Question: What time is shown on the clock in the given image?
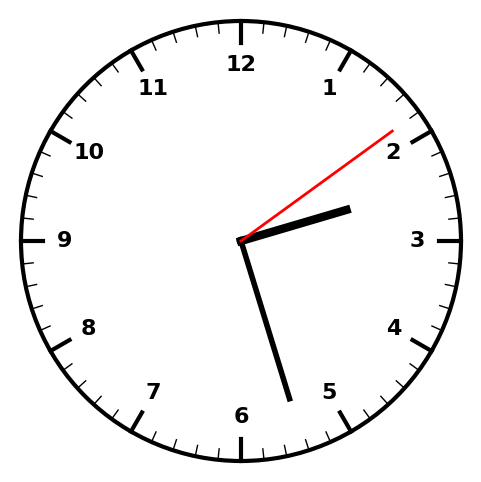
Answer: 02:27:09